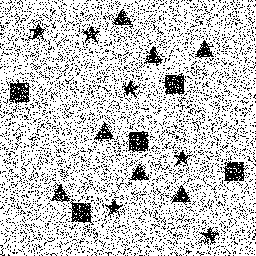
Squares: 5
Triangles: 7
Stars: 6
Total shapes: 18